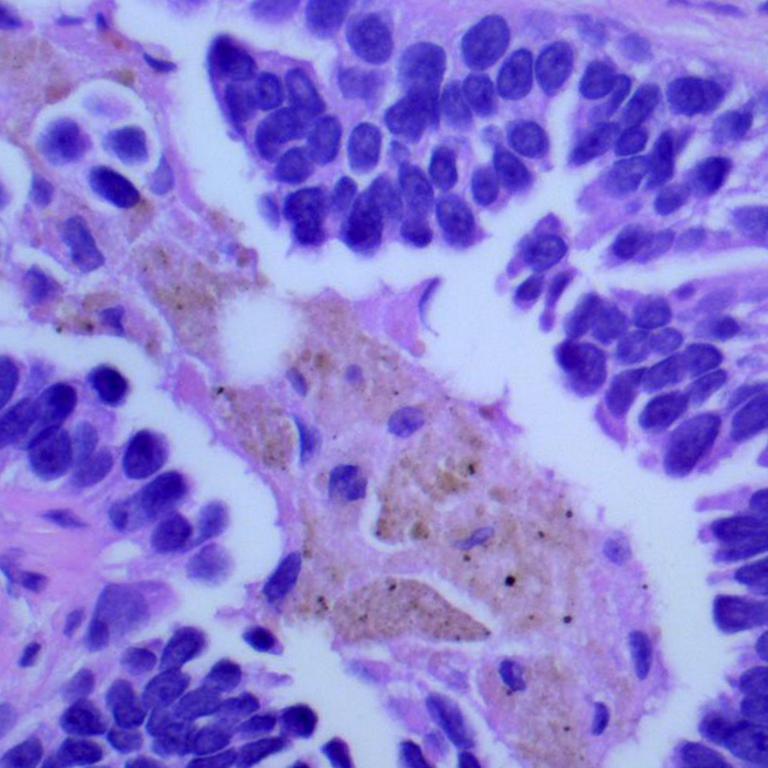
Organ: lung
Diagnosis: adenocarcinomas